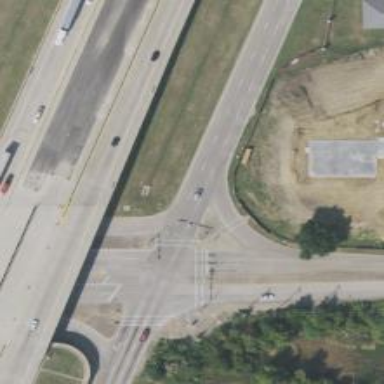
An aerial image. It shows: Secondary link road.